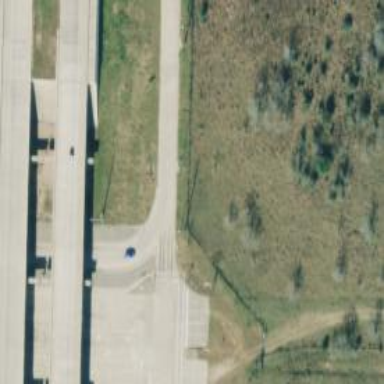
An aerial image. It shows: Tertiary road with frontage road along it.